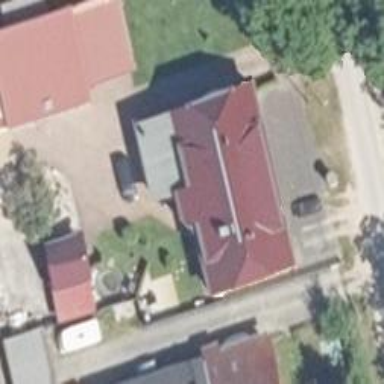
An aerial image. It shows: Simple and straightforward house.